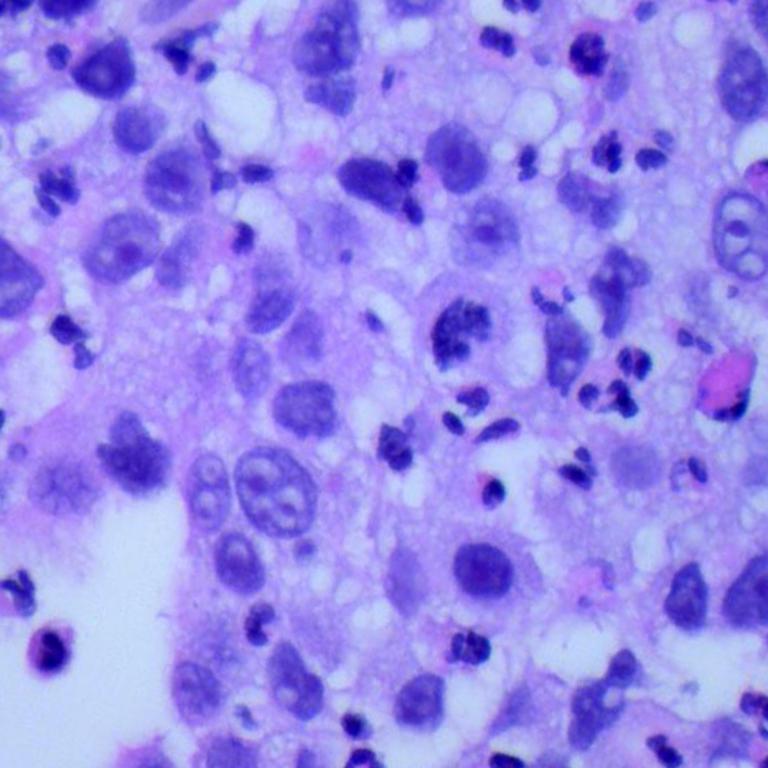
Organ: lung
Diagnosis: squamous carcinomas